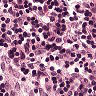
Metastatic tissue present: no